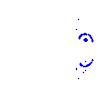
Particle: proton